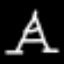
Label: The Eiffel Tower